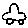
Label: car